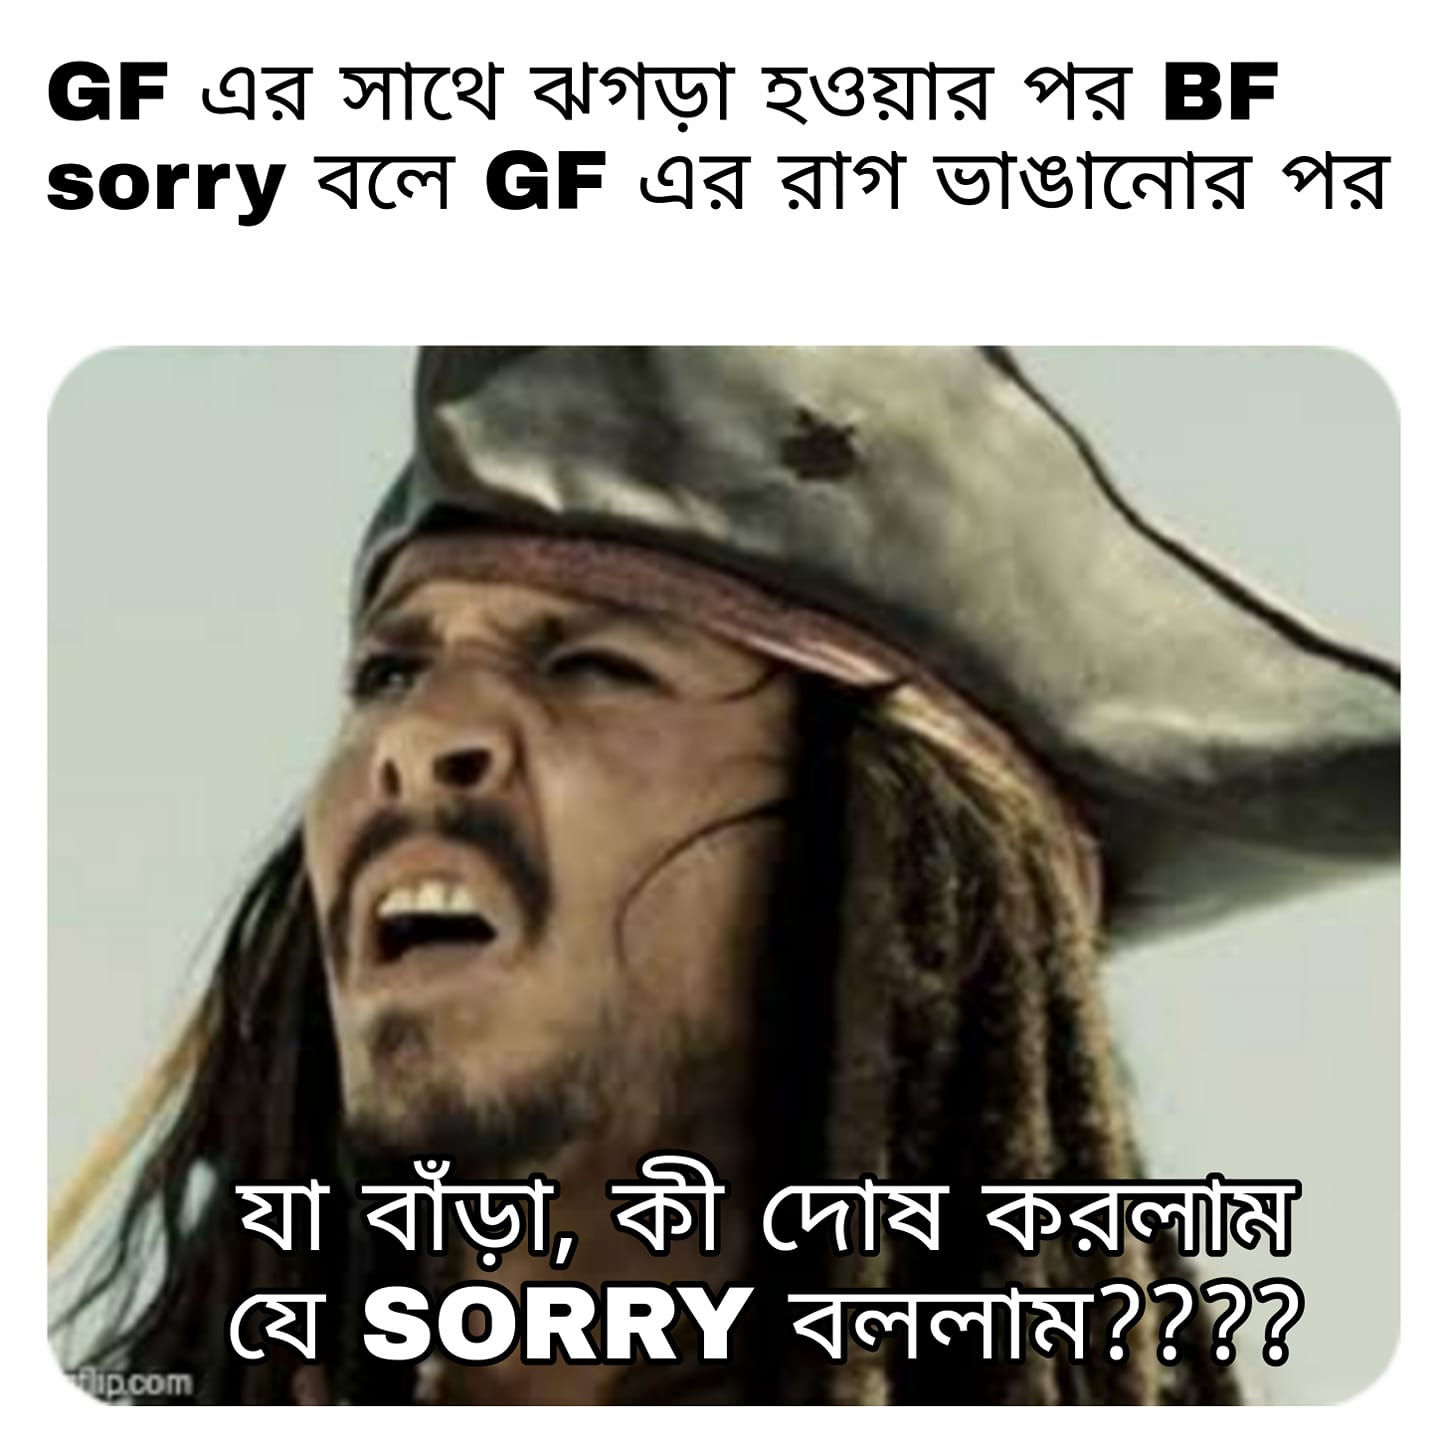
Caption: GF এর সাথে ঝগড়া হওয়ার পর BF sorry বলে GF এর রাগ ভাঙানোর পর     যা বাঁড়া , কী দোষ করলাম যে SORRY বললাম ???
Label: non-hate